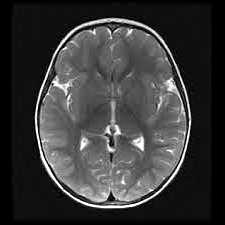
Label: notumor